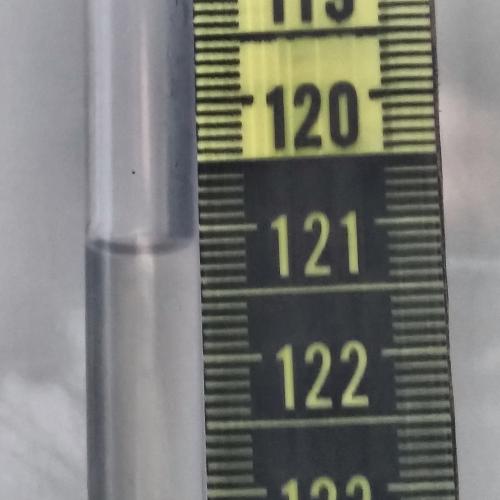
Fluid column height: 121.1 cm